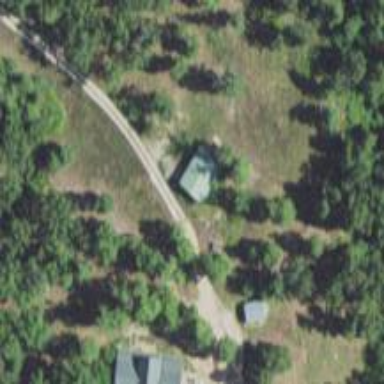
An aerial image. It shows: Driveway leading to service road.